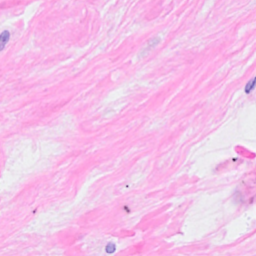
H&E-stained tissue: Breast